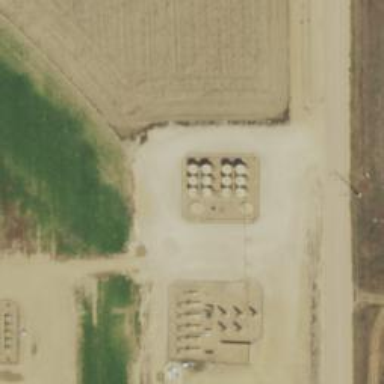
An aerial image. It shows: Storage tank with man-made structure.